Question: I'm trying to follow the flow of a project. The view has a form with a submit button. I can see in Chrome's Network tab, that the Method is POST, and the status is Pending once I click submit (and then encounter an error caused by a bad assignment...somewhere). I put a breakpoint in the controller on the class that handles the POST, but I'm encountering the error before I reach that breakpoint. How do I find out what happens immediately after I click the submit button?
[Edit]
here's the error, per request

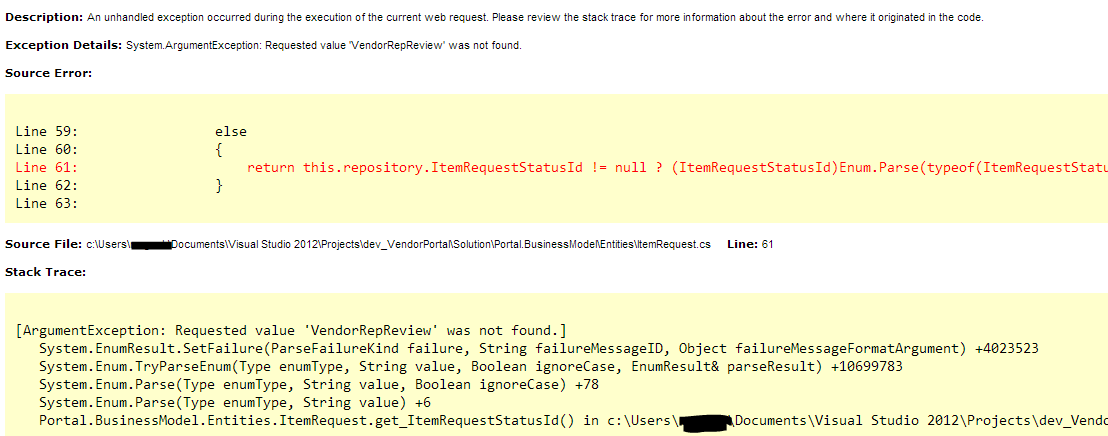
Answer: I FINALLY figured this out. At POST, each of the values from the View is being cycled through, in the order the fields appear on the form. I had failed to add the field in question (ItemRequestStatusId) as a hidden field to the form, so the value I was expecting was not being carried forward. Once I added the hidden field, I saw the value I was expecting at the point in the code I posted above, and also saw the result I expected to see (and the error went away as well).